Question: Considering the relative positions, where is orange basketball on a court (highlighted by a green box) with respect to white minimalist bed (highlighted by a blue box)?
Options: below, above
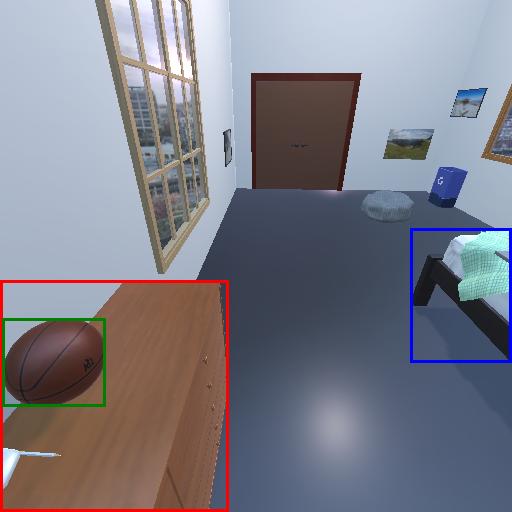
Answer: below